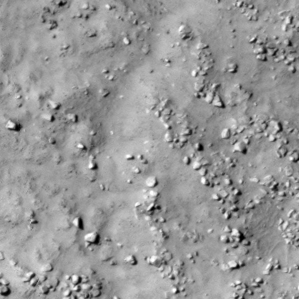
Label: non_frost